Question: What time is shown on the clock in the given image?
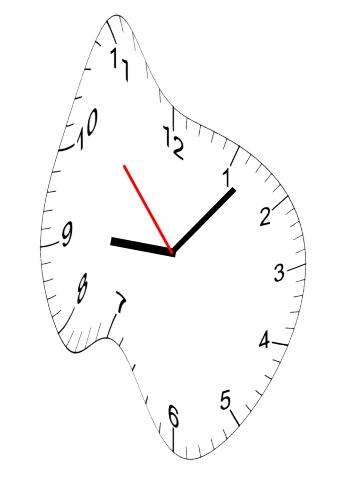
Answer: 09:06:53